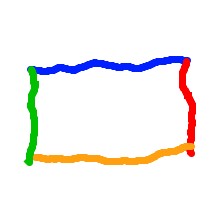
Shape: rectangle